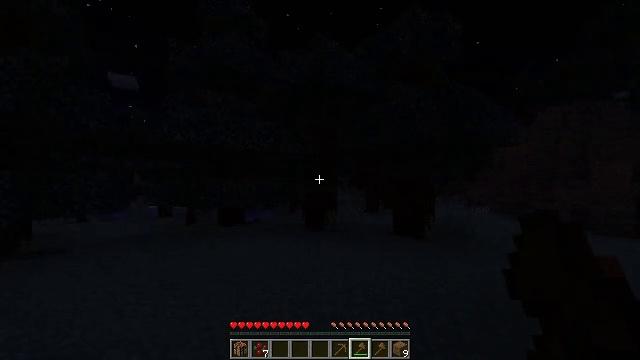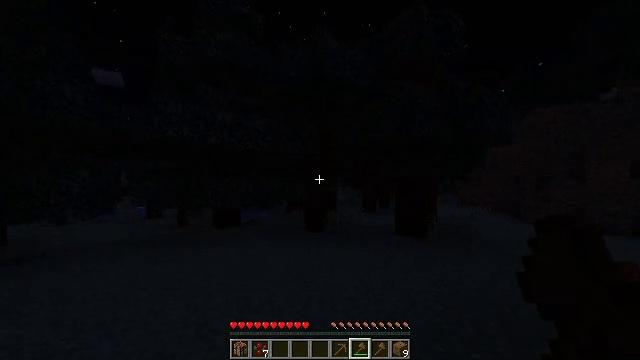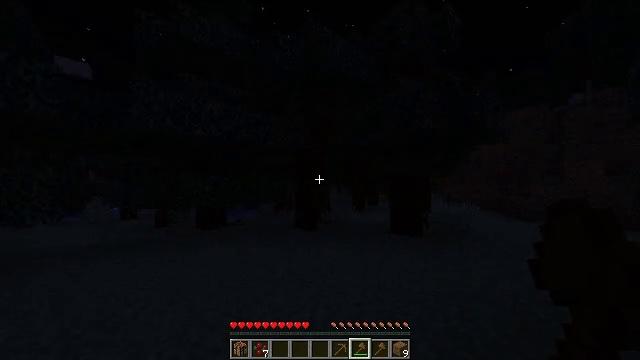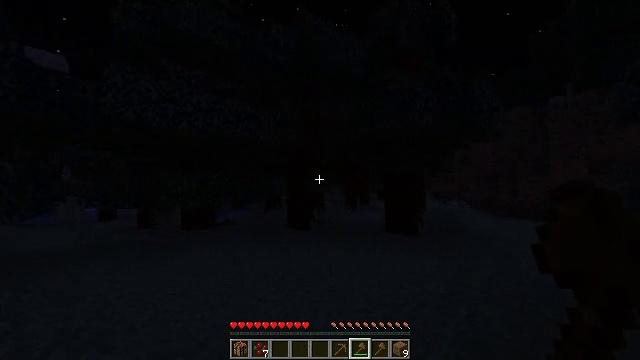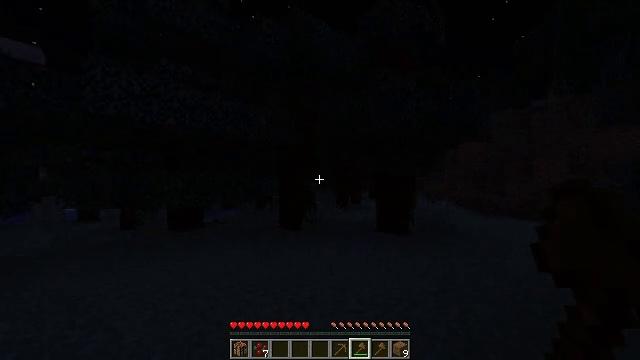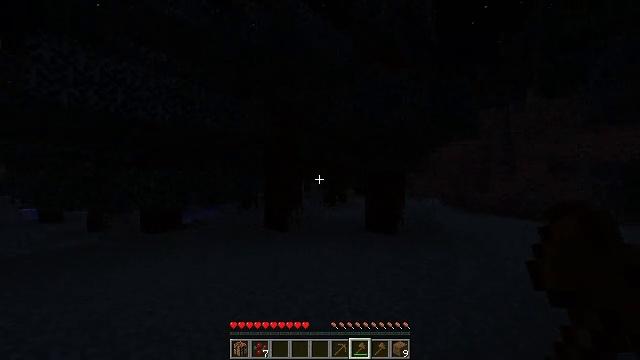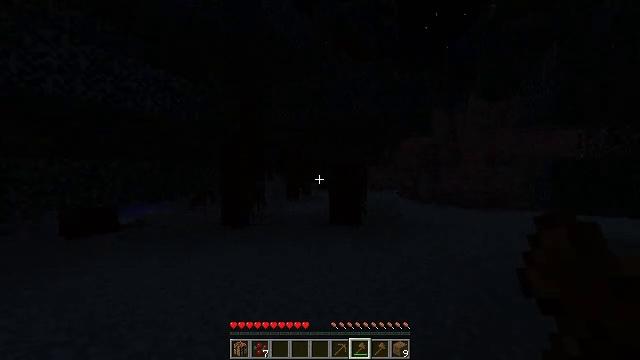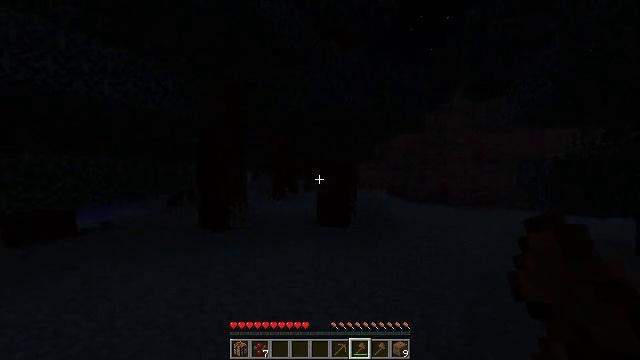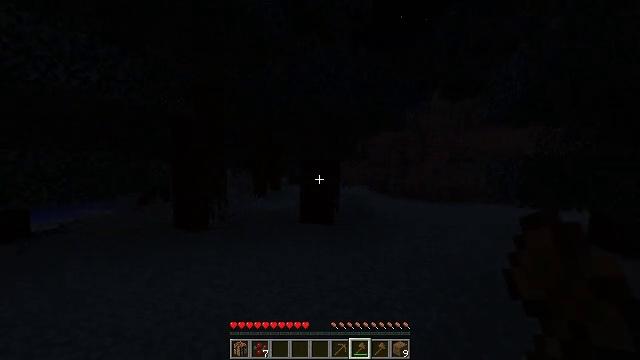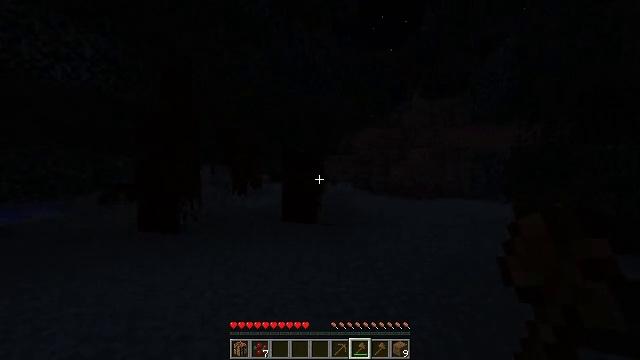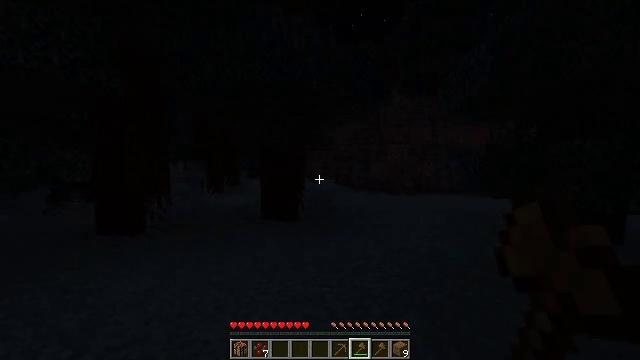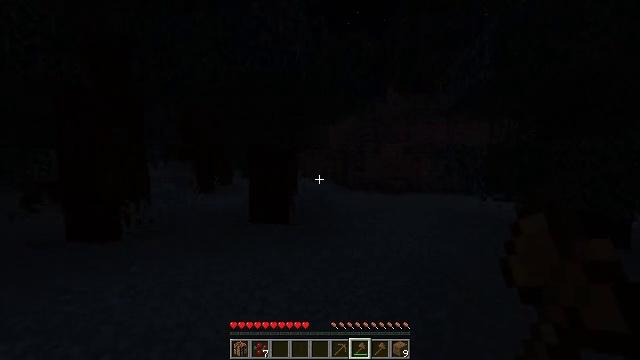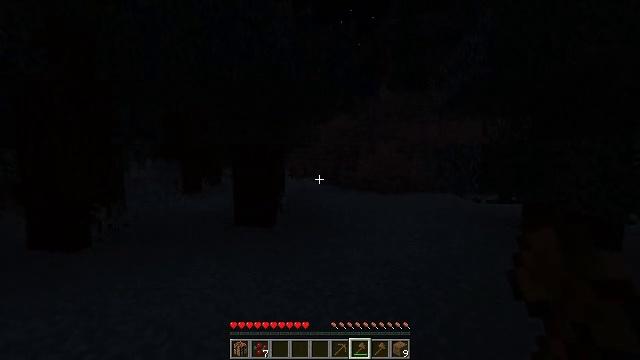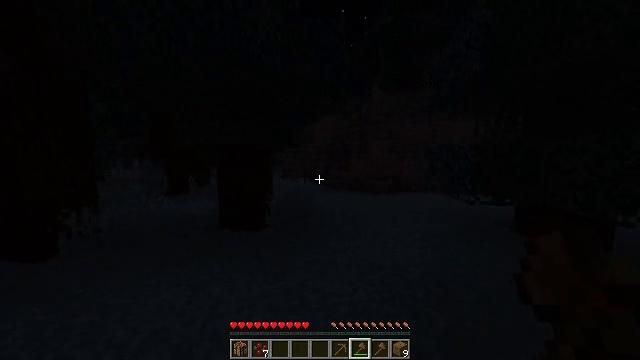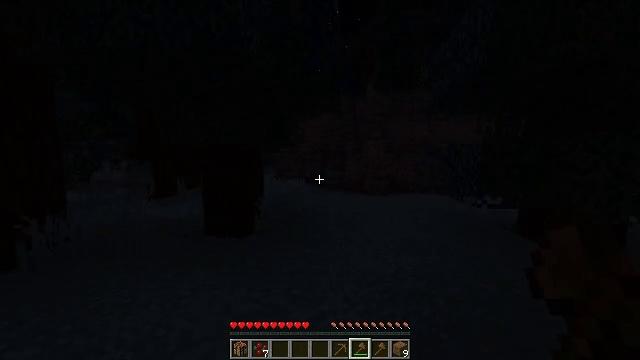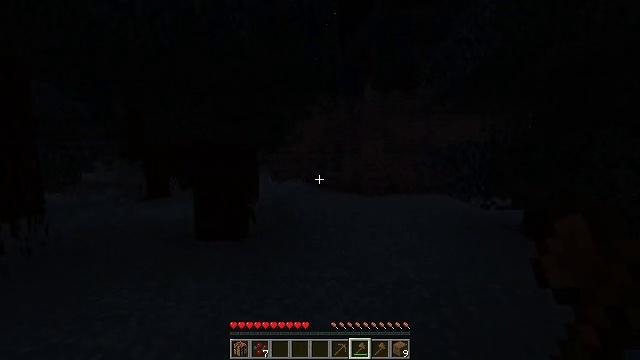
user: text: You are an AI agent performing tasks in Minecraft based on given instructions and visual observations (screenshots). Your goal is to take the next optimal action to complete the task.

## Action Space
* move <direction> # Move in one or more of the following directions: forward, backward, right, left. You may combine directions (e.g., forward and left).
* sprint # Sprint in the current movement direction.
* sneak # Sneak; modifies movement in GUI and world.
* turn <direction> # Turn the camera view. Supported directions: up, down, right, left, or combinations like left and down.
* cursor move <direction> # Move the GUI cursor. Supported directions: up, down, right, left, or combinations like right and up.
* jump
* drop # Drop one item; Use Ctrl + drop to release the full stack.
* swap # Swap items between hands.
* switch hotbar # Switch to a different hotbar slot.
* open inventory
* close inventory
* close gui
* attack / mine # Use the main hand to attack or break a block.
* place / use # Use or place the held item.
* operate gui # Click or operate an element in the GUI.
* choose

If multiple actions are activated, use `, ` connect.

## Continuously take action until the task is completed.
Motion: motion action
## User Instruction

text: Mine the sweet berry bush.
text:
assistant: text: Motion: move forward and move left, turn right
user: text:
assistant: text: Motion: move forward and move left, turn right
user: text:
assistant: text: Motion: move forward, turn right
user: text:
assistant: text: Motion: move forward, turn right
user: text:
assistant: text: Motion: move forward, turn right
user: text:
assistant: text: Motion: move forward, turn right and down
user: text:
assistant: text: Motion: move forward, turn right
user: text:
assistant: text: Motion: move forward, turn right
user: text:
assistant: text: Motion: move forward, turn right
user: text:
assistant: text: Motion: move forward and move right, turn right and down
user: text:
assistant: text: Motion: move forward and move right, turn right
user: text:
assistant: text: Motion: move forward and move right, turn right
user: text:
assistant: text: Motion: move forward, turn right
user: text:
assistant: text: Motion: move forward, turn right
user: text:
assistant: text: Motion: move forward
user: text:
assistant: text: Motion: move forward
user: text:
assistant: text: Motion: move forward
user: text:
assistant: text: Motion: move forward
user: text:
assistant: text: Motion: move forward
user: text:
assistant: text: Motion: move forward
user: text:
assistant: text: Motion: move forward
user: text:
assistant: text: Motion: move forward
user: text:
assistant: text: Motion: move forward
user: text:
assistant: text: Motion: move forward and move right
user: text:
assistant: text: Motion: move forward and move right
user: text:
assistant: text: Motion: move forward and move right
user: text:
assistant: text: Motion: move forward and move right, turn left and up
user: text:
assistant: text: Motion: move forward and move right, turn left and up
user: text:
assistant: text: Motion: move forward, turn left
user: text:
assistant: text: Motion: move forward, turn left